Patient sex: M
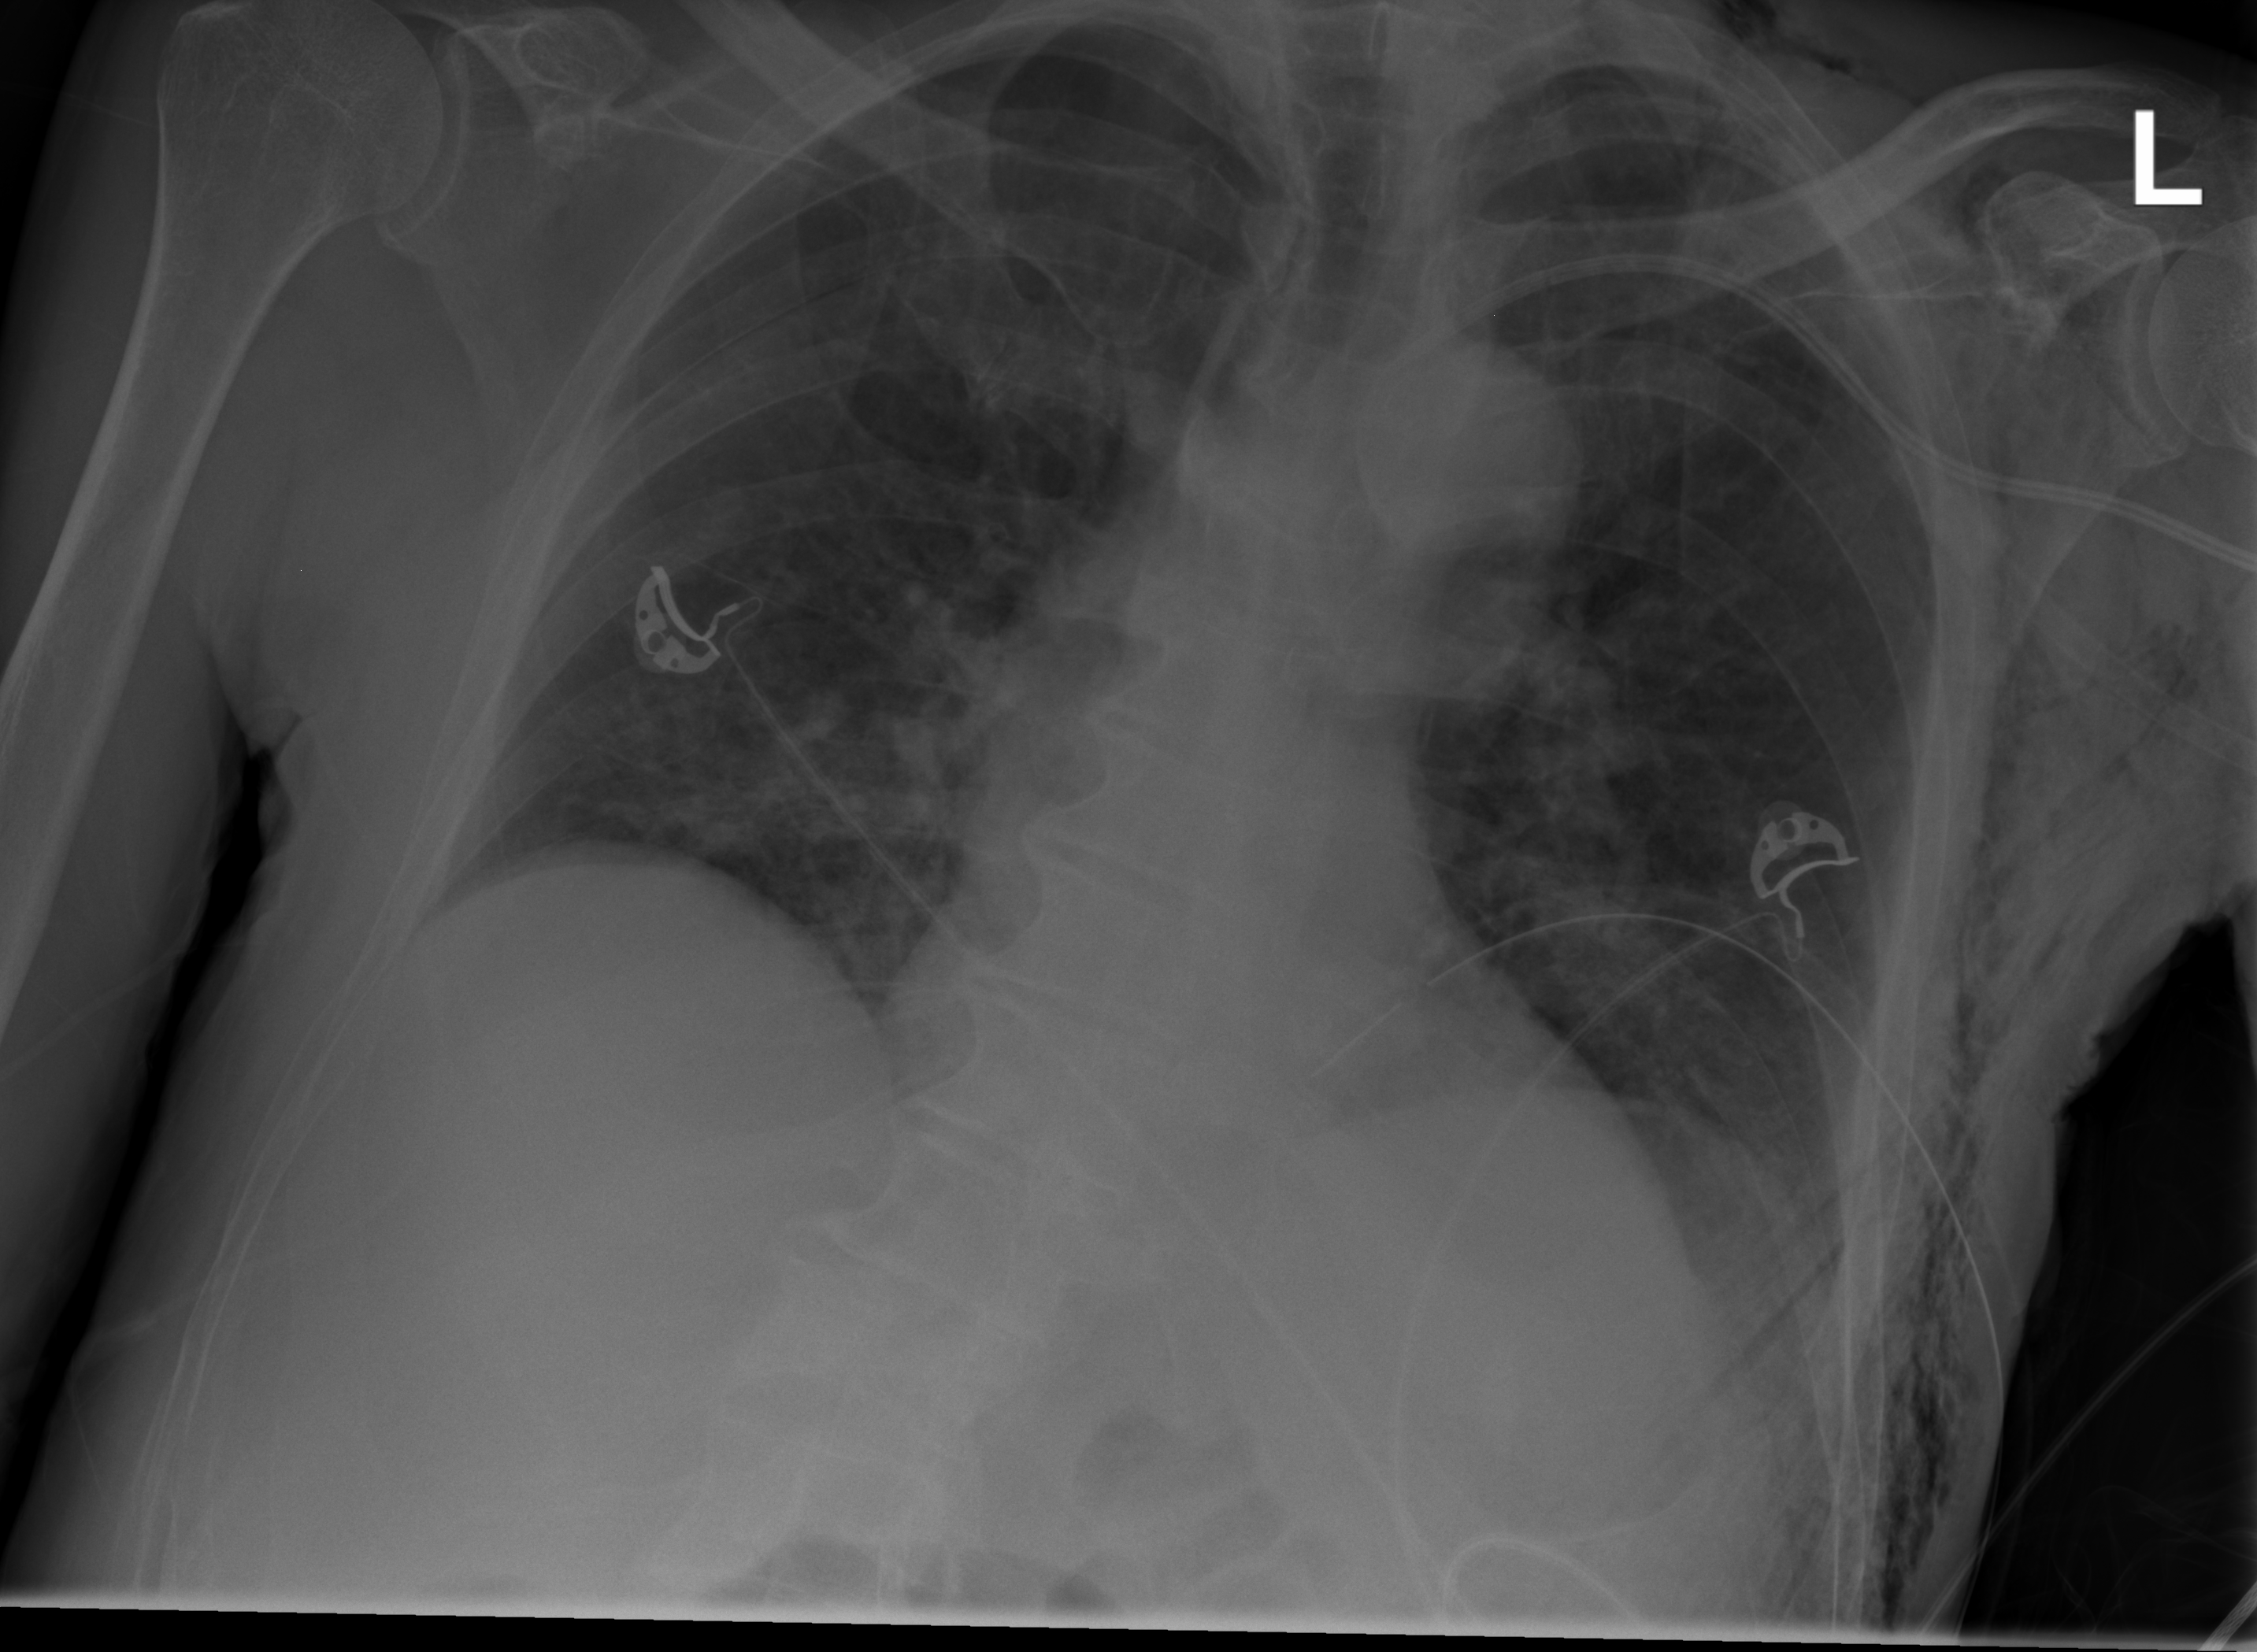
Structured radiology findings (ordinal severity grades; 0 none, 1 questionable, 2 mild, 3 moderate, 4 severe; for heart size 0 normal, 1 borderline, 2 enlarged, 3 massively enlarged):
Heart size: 0
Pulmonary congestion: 2
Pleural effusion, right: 0
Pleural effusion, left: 0
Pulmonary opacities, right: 2
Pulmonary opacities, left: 2
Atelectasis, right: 0
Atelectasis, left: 0